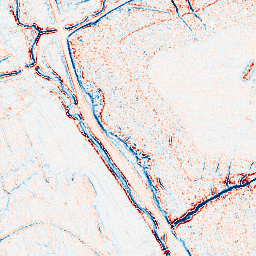
Category: edge_preserving
Decomposition family: anisotropic_diffusion
Decomposition parameters: iterations: 5
kappa: 30
gamma: 0.1
Upsampling method: cubic_mitchell
Upsampling parameters: scale: 2
Upsampling scale: 2